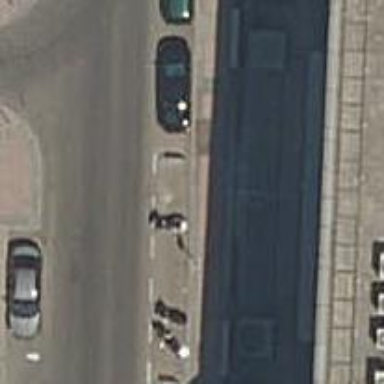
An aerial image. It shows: Motorcycle parking area.